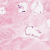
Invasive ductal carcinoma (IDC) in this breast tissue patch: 0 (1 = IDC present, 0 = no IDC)